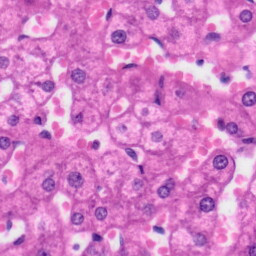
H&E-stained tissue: Liver